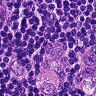
Metastatic tissue present: yes